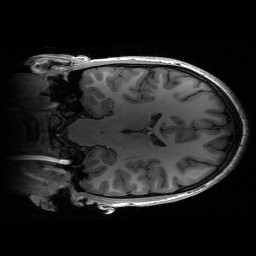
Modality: T1w
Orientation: coronal
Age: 16
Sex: female
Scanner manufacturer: siemens
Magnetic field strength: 3 T
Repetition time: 2.53 s
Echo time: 0.00297 s